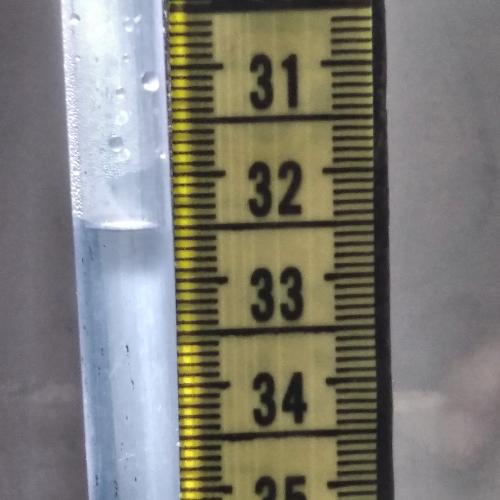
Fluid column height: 32.5 cm